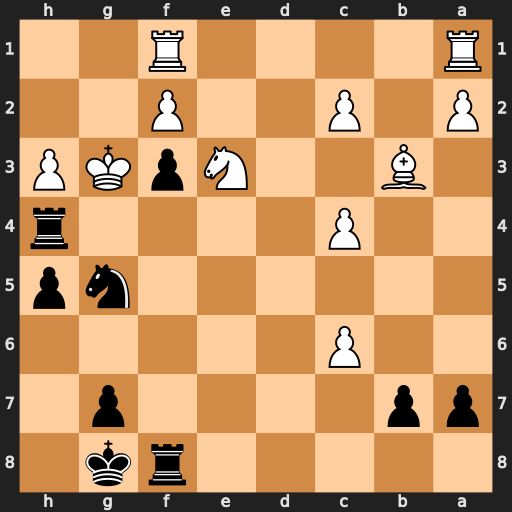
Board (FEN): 5rk1/pp4p1/2P5/6np/2P4r/1B2NpKP/P1P2P2/R4R2
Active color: b
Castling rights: -
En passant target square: -
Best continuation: Rxh3#